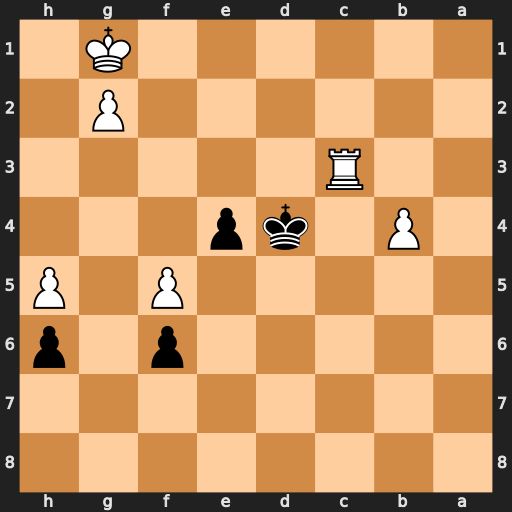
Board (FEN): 8/8/5p1p/5P1P/1P1kp3/2R5/6P1/6K1
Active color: b
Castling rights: -
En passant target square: -
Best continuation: Kxc3 Kf2 Kd2 b5 e3+ Kf3 e2